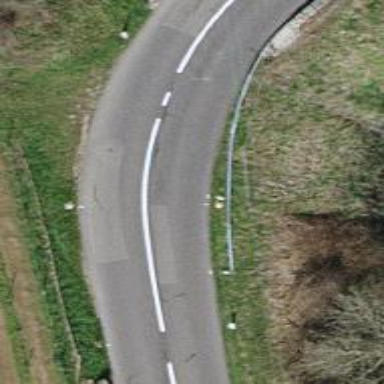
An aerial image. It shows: Tertiary road.